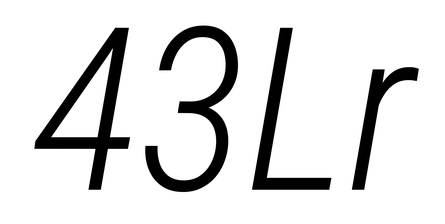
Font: Roboto-Italic_Condensed_Light_Italic